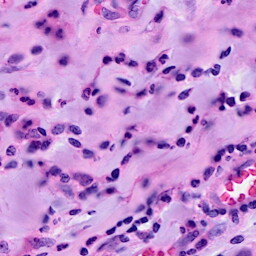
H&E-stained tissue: Breast